【题型】解答题　【知识点】平面几何　【难度】easy
如图，在长方形$ABCD$中，连接$AC$，已知边$AB = a$，$BC = b$（$a < b$）。

(1) 画出三角形$ABC$绕点$C$顺时针旋转$90^\circ$后的三角形$CEF$（点$A$、$B$的对应点分别为点$E$、$F$），不写画法，写出结论；

(2) 用含$a$、$b$的代数式表示三角形$ACE$的面积$S_1$；

(3) 在（1）和（2）的条件下，连接$AE$交$CF$于点$G$，如果长方形$ABCD$的面积$S_2 = 8$，$S_1 = 10$，求$DG$的长。
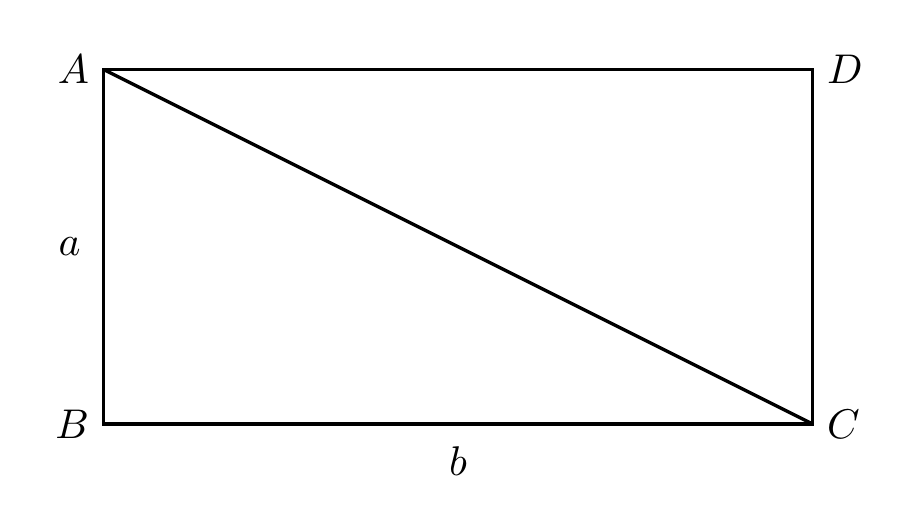
【解答】
【答案】
(1) 见详解

(2) $S_1 = \dfrac{1}{2}(a^2 + b^2)$

(3) $\dfrac{4}{3}$

【分析】
（1）根据旋转的性质作图，即可求解；

（2）由旋转得$\angle ACE = 90^\circ$，$AC = CE$，由三角形的面积即可求解；

（3）由题得
\[
\begin{cases}
ab = 8 \\
a^2 + b^2 = 20
\end{cases}
\]
从而可求
\[
\begin{cases}
a = 2 \\
b = 4
\end{cases}
\]
再由$S_1 = S_{\triangle ADC} + S_{\triangle ADG} + S_{\triangle CGE}$，即可求解。

【详解】
（1）解：如图，

$\triangle CEF$ 为所求三角形；

（2）解：由旋转得
$\angle ACE = 90^\circ$，
$AC = CE$，

$\therefore S_1 = \dfrac{1}{2}AC \cdot CE$
$= \dfrac{1}{2}AC^2$
$= \dfrac{1}{2}(a^2 + b^2)$；

（3）解：由题意得
\[
\begin{cases}
ab = 8 \\
a^2 + b^2 = 20
\end{cases},
\]
解得：
\[
\begin{cases}
a = 2 \\
b = 4
\end{cases},
\]

$\therefore AB = CD = EF = 2$，
$BC = AD = CF = 4$，

由图得：$S_1 = S_{\triangle ADC} + S_{\triangle ADG} + S_{\triangle CGE}$

$\therefore 10 = 4 + \dfrac{1}{2}AD \cdot DG + \dfrac{1}{2}(CD + DG) \cdot EF$，

$\therefore 10 = 4 + \dfrac{1}{2} \times 4 \cdot DG + \dfrac{1}{2}(2 + DG) \times 2$

整理得：$10 = 4 + 2DG + 2 + DG$

解得：$DG = \dfrac{4}{3}$。

【点睛】本题考查作图-旋转变换，长方形的性质，面积法等，掌握$ab$、$a^2 + b^2$之间的转换运算利用面积法求线段的长是解题的关键。
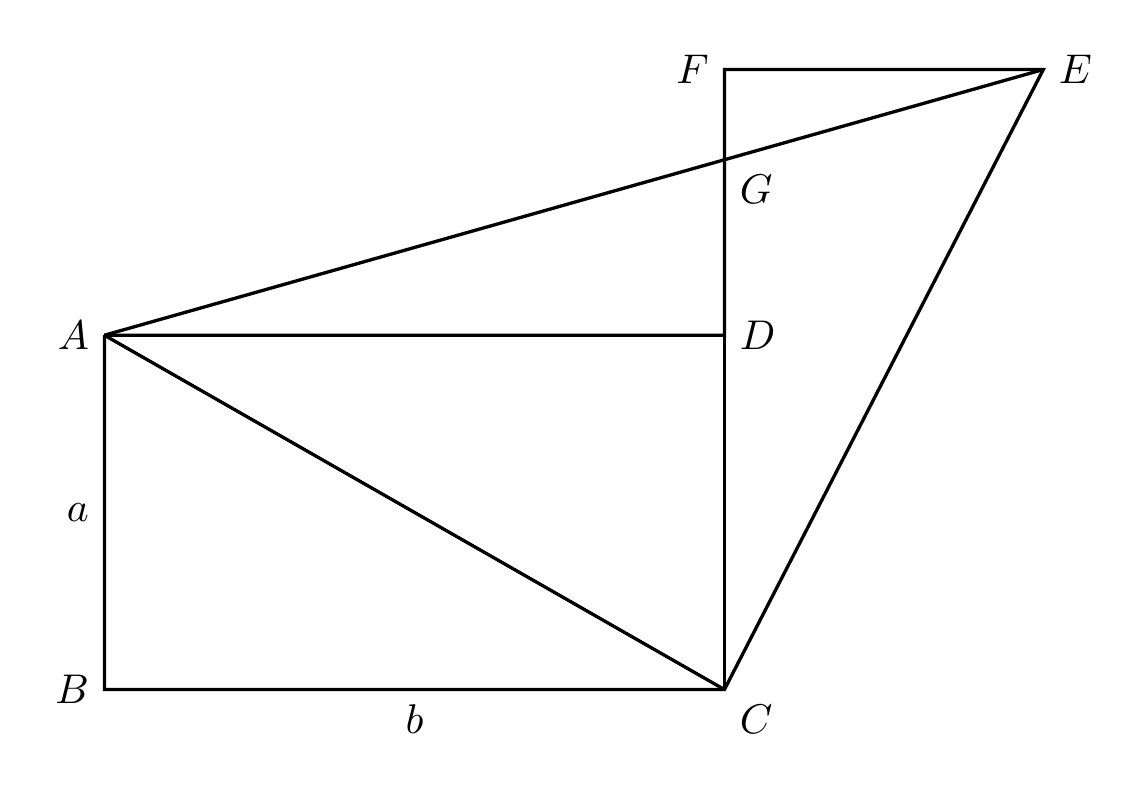